Modality: planning_CT
Slice 47 of 118
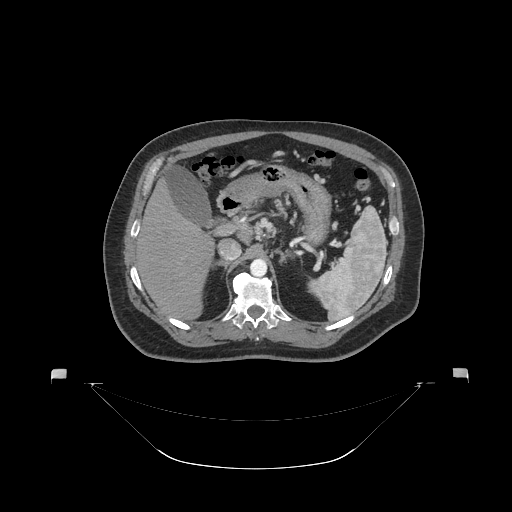